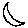
Label: moon